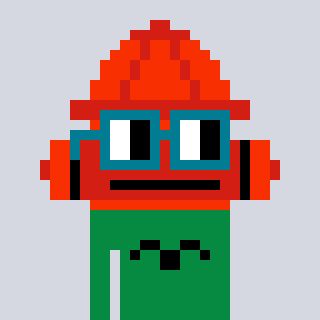
a pixel art character with square dark green glasses, a fire hydrant-shaped head and a green-colored body on a cool background